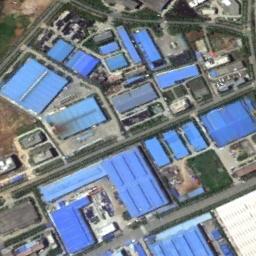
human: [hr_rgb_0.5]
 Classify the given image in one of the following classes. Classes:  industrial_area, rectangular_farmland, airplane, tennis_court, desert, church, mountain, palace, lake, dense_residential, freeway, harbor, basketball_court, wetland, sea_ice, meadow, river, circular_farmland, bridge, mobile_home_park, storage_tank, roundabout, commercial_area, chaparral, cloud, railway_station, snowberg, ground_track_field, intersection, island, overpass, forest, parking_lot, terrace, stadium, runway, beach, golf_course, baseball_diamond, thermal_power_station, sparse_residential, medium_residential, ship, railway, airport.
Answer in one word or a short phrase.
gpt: industrial_area